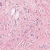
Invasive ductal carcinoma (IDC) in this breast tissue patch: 0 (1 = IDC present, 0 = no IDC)